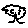
Label: tree